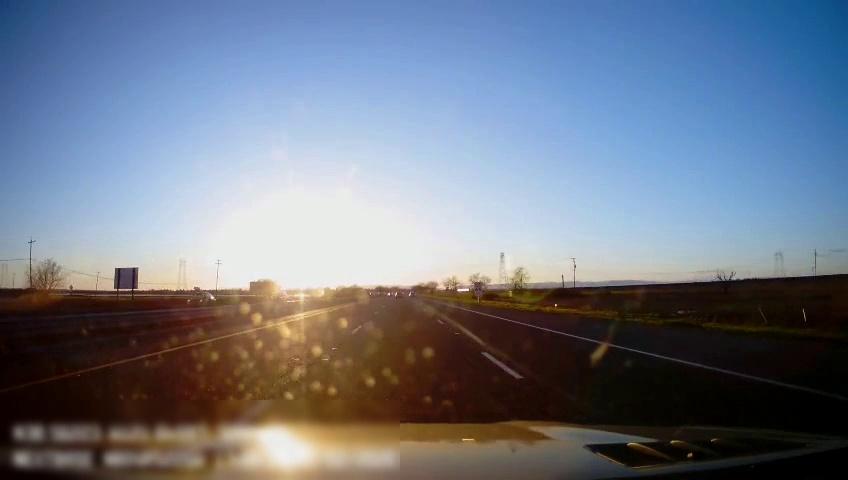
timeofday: Day
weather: Sunny
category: Drivable Space
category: Vehicles | Car
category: Vehicles | Car
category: Lanes | Alternate Lane
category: Lanes | Current Lane
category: Lanes | Current Lane
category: Lanes | Alternate Lane
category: Traffic | Signs